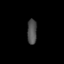
Tissue: lung
Cell type: Endothelial cells
Senescence score: 0.628
Nuclear area (px): 235
Mean DAPI intensity: 79.353